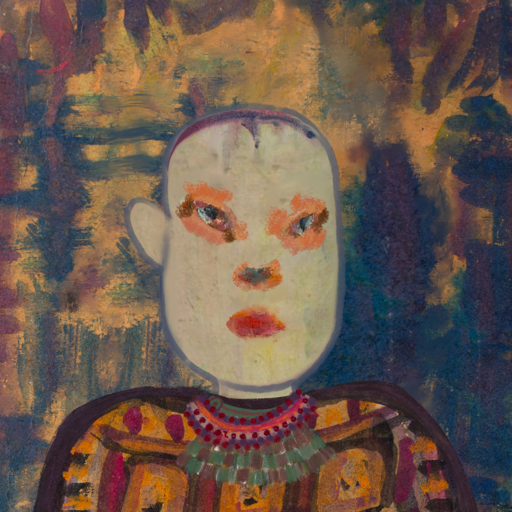
Background: InTheSun, Head And Neck Front: Hill_Girl, Face Front: Boggyland, Bust: Doll, Hair Front: Blank, Head Accessory: Blank, Second Necklace: After_Raid, Necklace: Roy_Bahadur, Baby: Blank